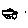
Label: car